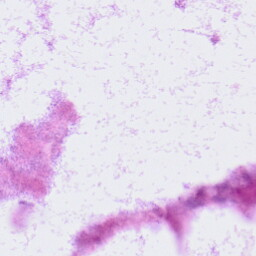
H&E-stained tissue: LymphNode